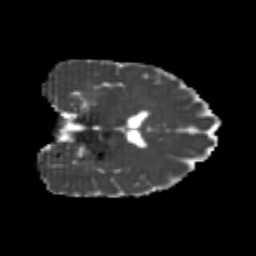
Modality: MD
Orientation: coronal
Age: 25
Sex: female
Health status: healthy
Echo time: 0.074 s